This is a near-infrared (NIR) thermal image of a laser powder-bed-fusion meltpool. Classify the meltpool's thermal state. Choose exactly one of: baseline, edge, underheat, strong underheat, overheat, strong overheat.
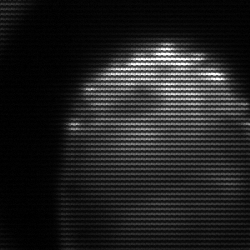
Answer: edge